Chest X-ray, AP view. Patient: 48 years old, sex F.
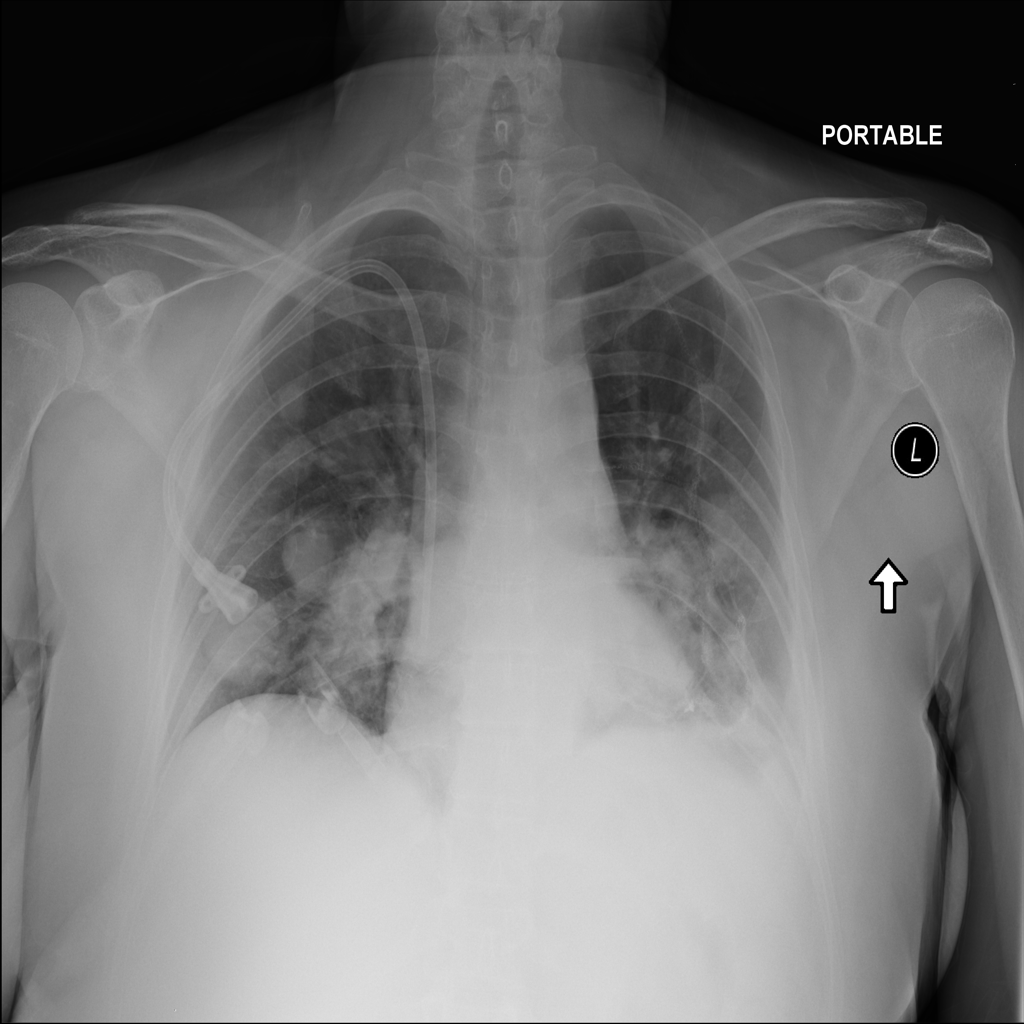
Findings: Infiltration, Mass